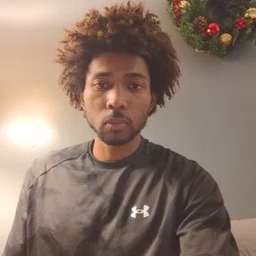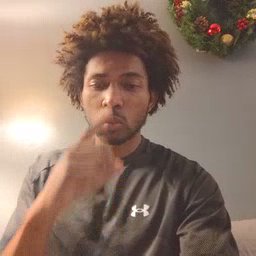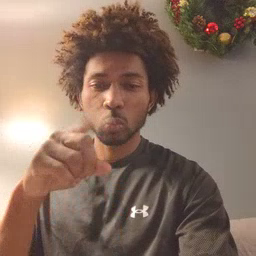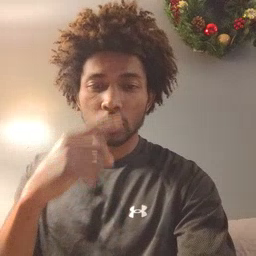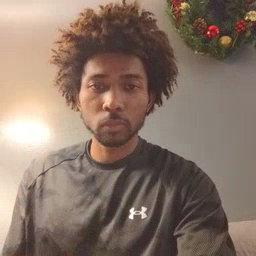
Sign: noisy